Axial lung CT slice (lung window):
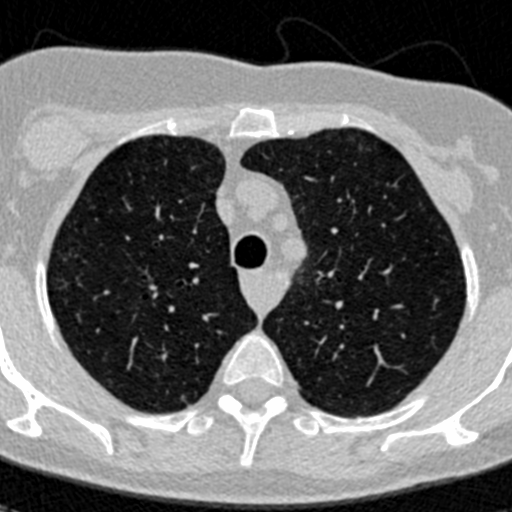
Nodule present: no